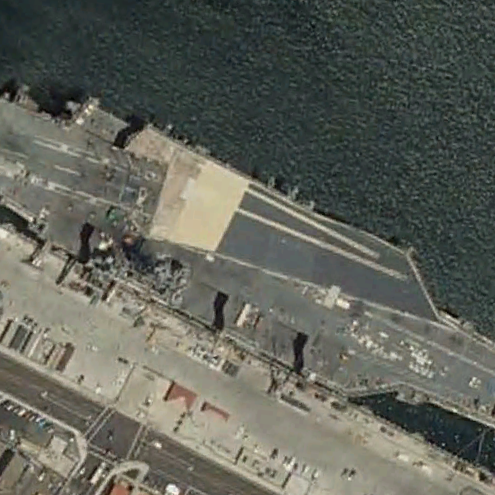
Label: Nimitz-class_aircraft_carrier